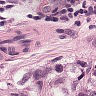
Metastatic tissue present: yes